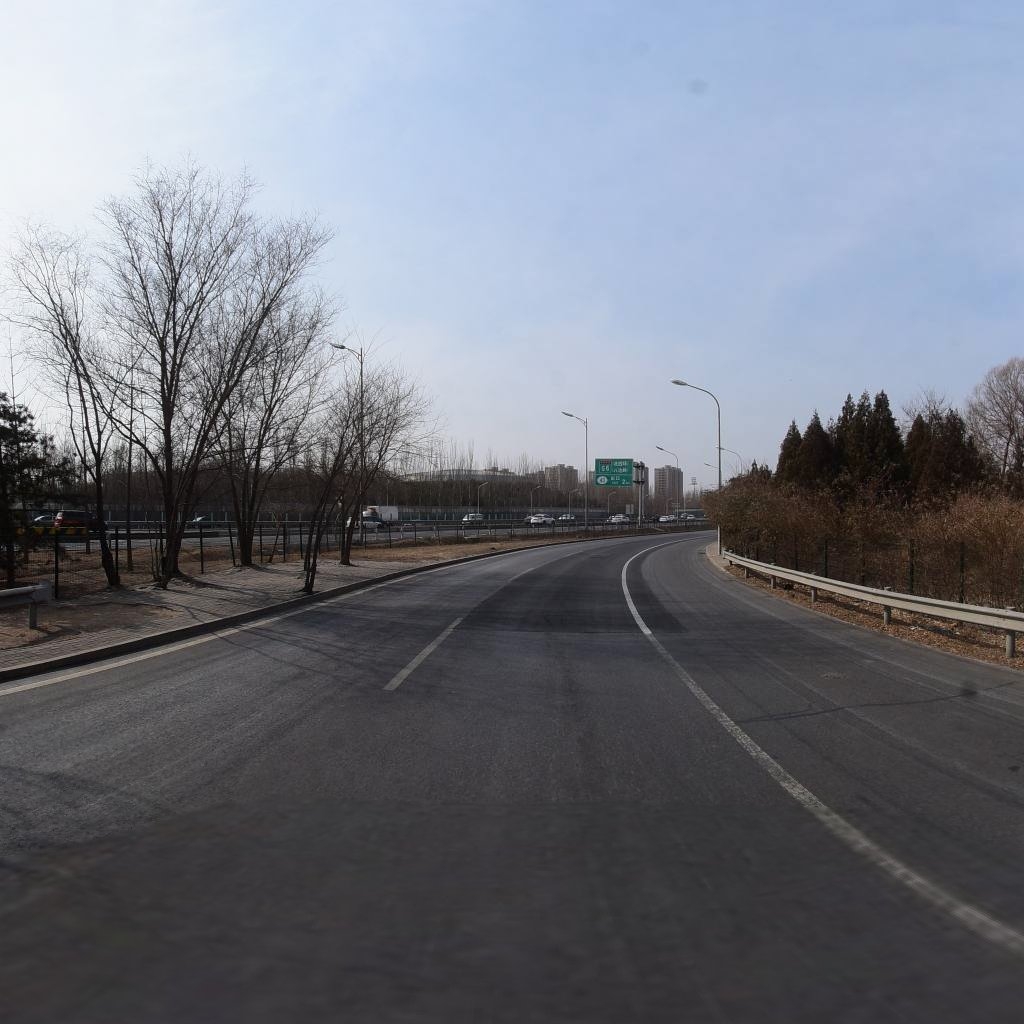
Region: Chaoyang
Road damage annotations: transverse patch